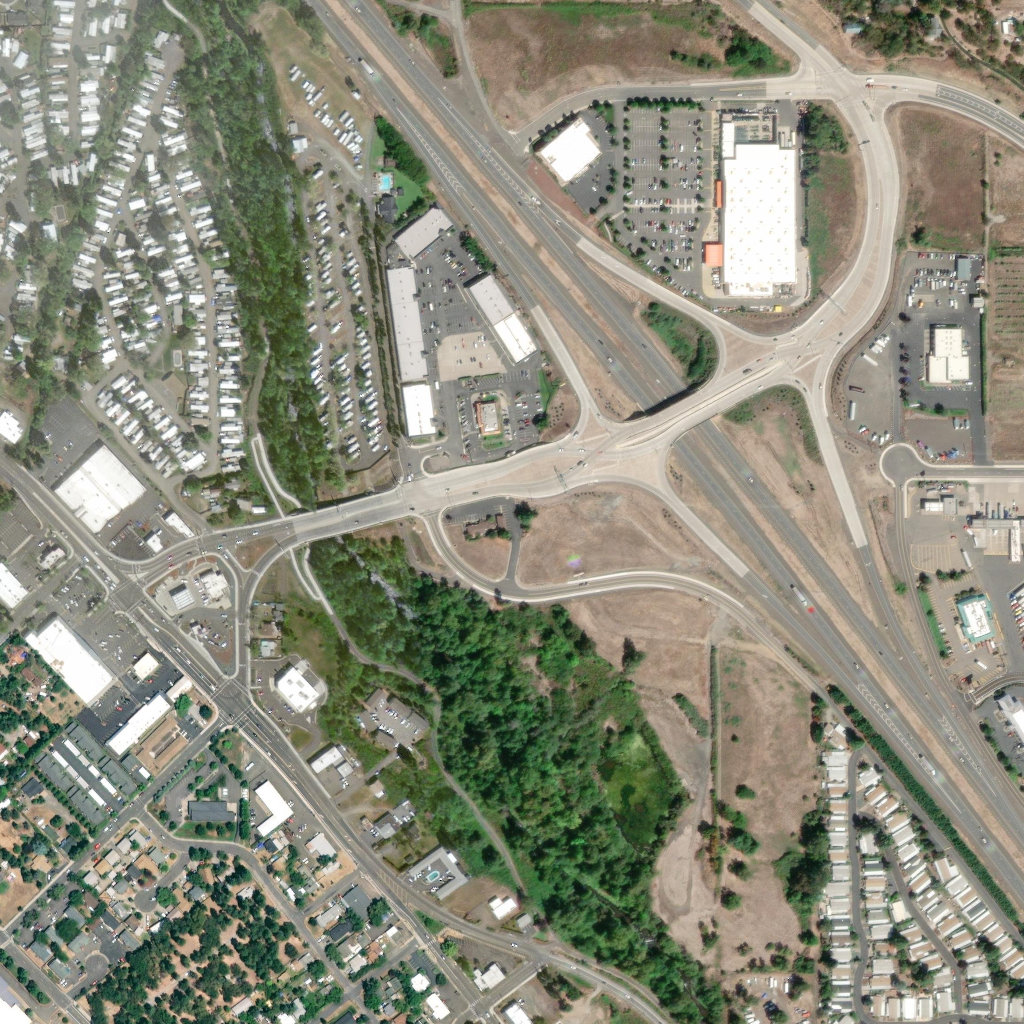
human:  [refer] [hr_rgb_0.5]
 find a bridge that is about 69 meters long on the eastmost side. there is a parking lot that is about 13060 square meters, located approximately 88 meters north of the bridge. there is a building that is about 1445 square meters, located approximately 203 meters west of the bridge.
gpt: <box>[[62, 36, 70, 44, 0]]</box>

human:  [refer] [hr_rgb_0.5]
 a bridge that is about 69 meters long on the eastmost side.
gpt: <box>[[62, 36, 70, 44, 0]]</box>